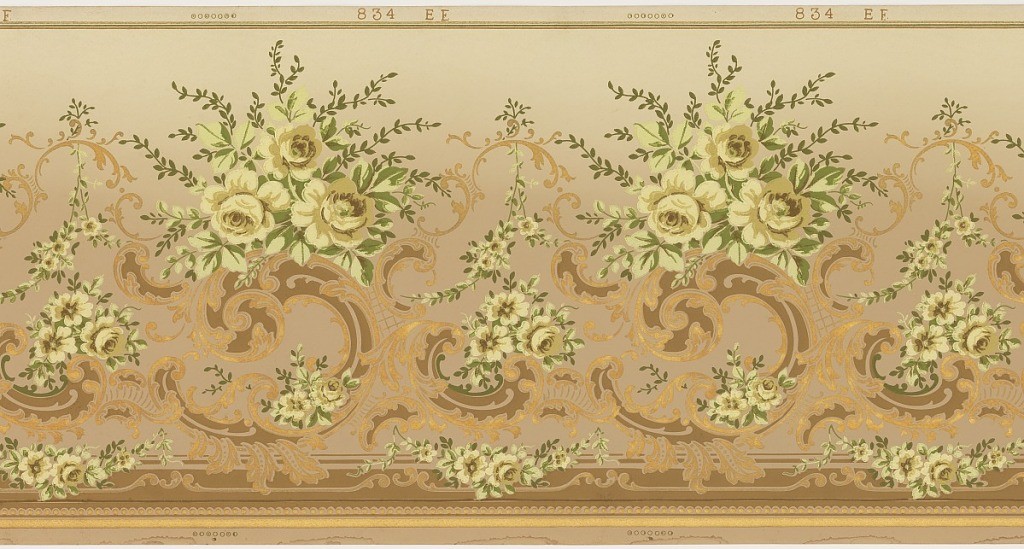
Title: Frieze
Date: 1905–1915
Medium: Machine-printed paper, liquid mica
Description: Scrolling foliage adorned by several floral bouquets. Small floral festoons across green band on bottom. Metalic-embossed gold band and beading at base. Shaded green background that is darker on bottom and lighter on top. Printed in yellow, green, and metalic gold.